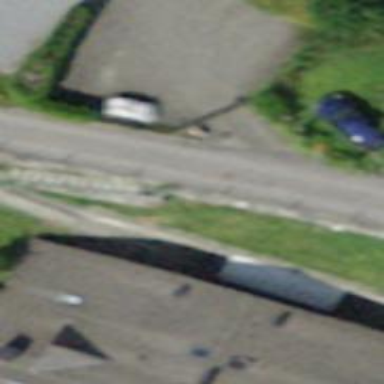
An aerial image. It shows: Set of steps on the road.